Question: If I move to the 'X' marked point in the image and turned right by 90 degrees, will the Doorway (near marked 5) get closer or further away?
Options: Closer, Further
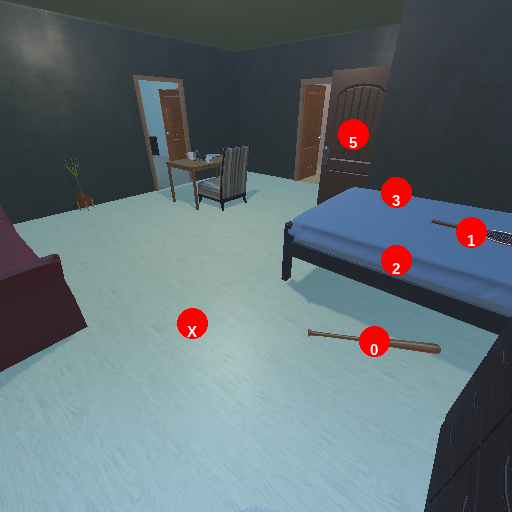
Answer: Closer